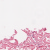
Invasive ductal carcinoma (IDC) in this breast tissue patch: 0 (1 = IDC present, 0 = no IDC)